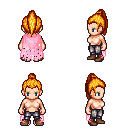
a pixel art fantasy rpg character, female body template, human, light skin, pink tattered cape, metal pants, light blonde long topknot hairstyle, brown shoes, four views (front, back, left, right), 2x2 character sprite sheet, small pixel art, hard edges, no anti-aliasing